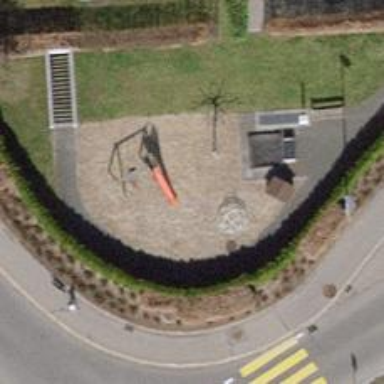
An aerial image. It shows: Playground area for leisure land.